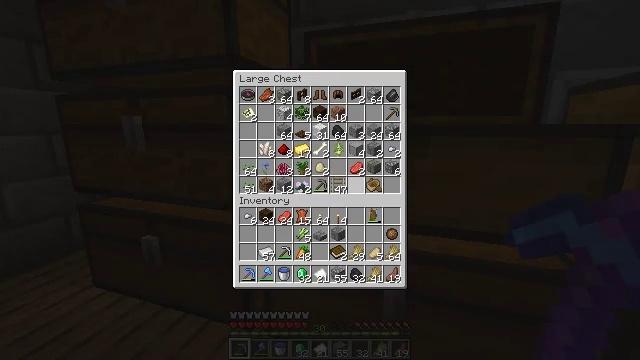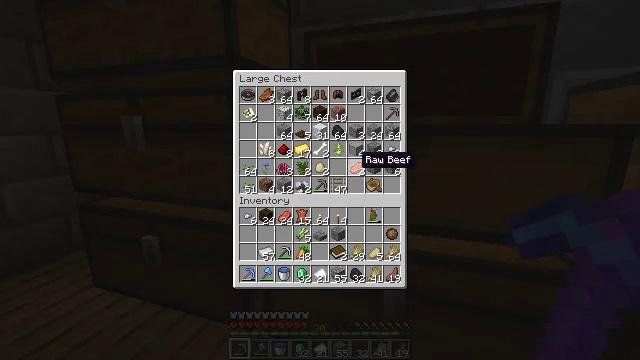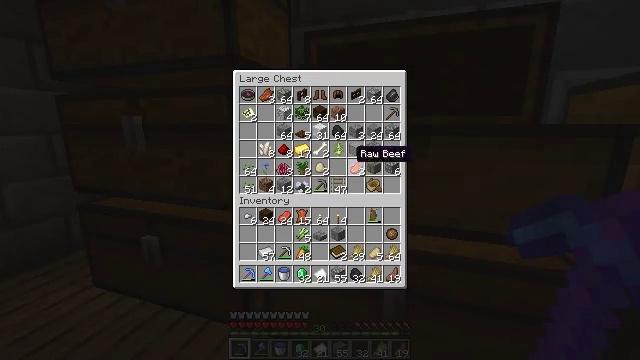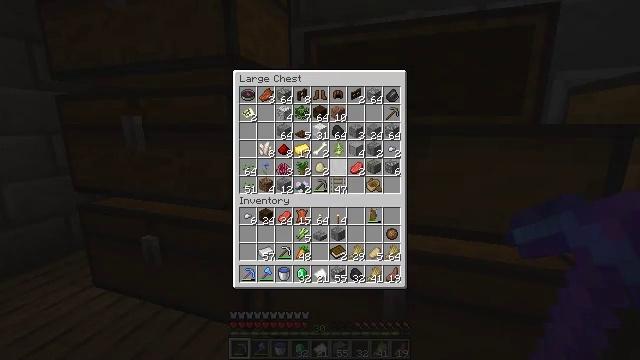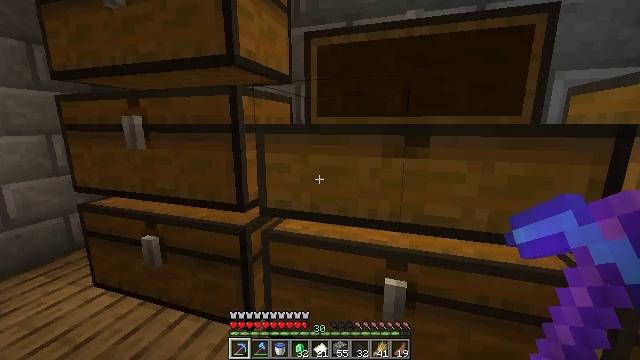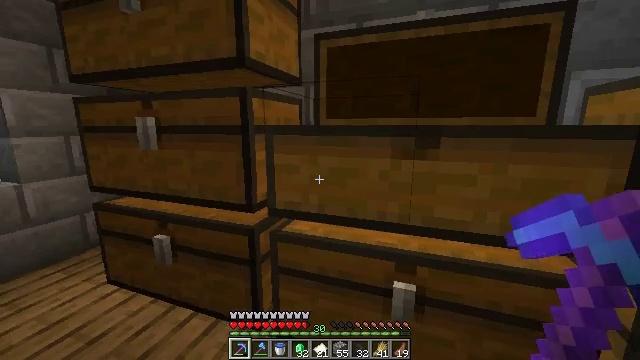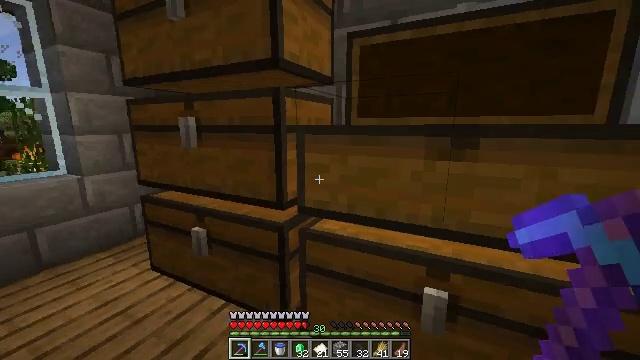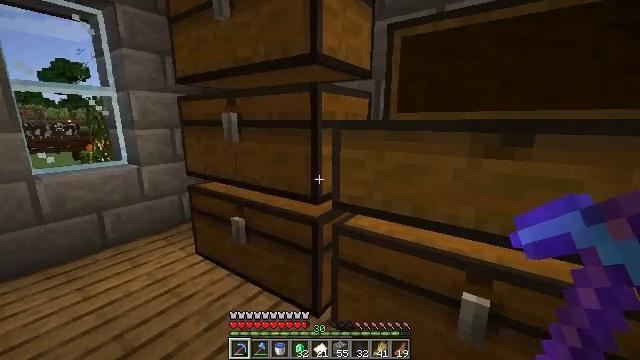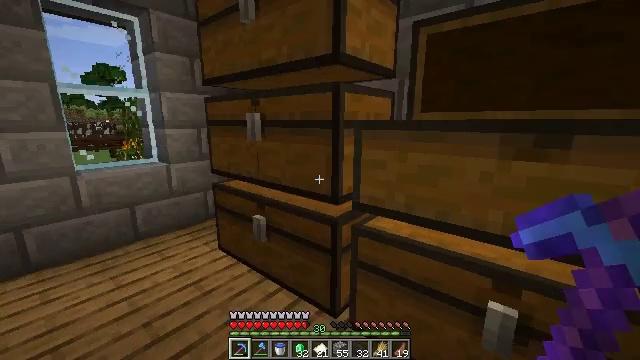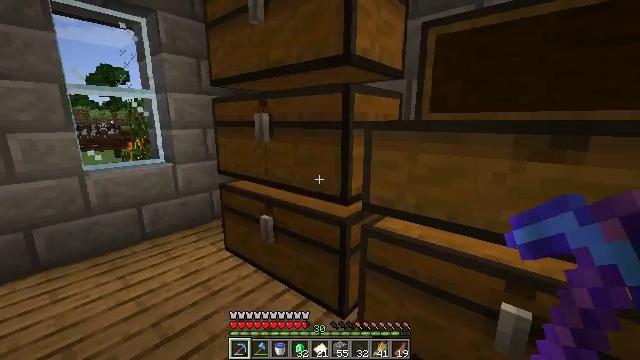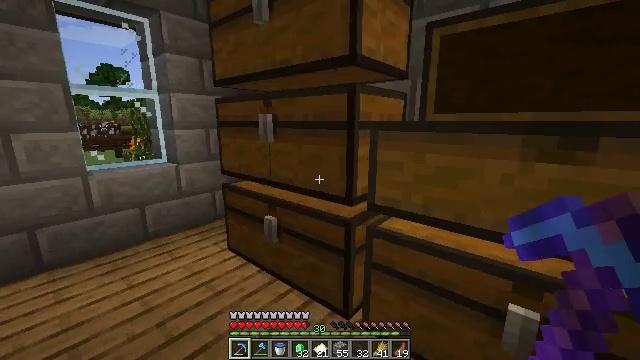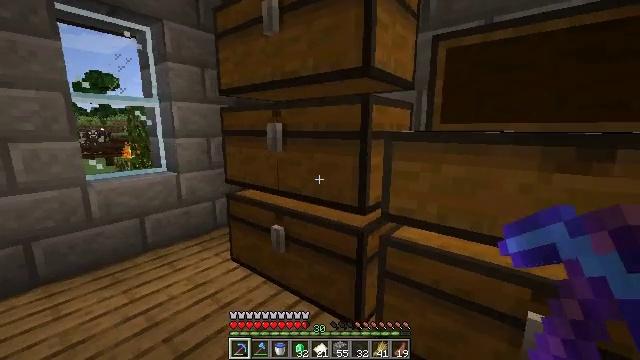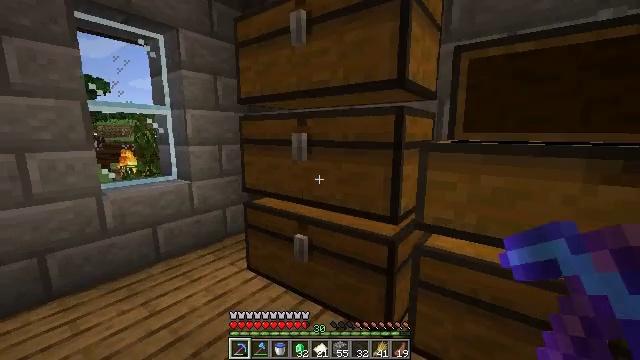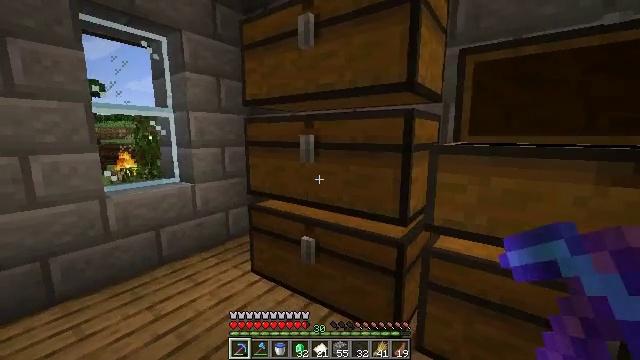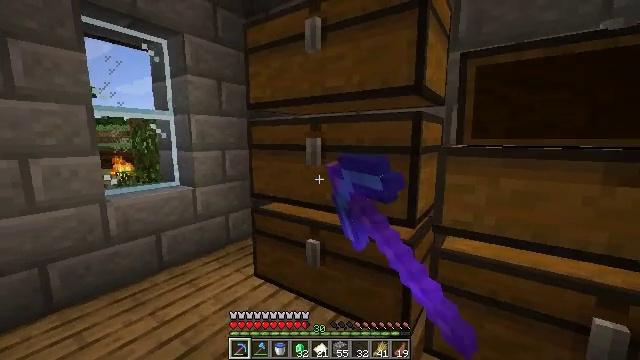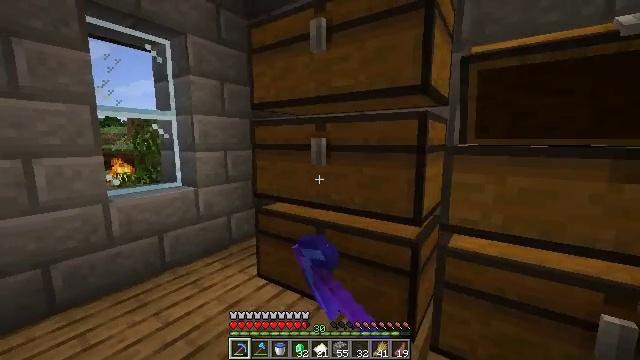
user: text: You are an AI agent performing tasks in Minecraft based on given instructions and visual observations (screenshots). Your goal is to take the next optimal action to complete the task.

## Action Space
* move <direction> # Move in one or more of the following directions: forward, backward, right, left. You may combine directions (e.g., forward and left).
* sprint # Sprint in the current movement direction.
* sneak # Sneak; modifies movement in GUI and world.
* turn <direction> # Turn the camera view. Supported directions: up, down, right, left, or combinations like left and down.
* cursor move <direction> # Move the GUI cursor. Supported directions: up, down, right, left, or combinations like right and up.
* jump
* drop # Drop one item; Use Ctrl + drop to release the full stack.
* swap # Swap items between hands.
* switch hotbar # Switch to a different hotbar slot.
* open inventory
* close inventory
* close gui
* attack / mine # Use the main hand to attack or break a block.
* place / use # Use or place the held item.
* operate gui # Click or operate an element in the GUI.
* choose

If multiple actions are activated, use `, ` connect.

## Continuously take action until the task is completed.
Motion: motion action
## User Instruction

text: With iron ingot, craft iron nugget.
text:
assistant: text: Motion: cursor move up
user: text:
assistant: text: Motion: no_op
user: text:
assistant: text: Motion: cursor move left
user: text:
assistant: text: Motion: no_op
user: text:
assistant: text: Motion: turn left, close gui
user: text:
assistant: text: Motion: turn left
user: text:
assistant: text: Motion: turn left and down
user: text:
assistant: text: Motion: turn left
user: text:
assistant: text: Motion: move left
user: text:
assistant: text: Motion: move left
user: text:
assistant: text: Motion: move left, turn right and up
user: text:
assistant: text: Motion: move left, turn right and up
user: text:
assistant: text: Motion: use / place
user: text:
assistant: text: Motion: turn right, use / place
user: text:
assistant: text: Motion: use / place
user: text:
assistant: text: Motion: no_op
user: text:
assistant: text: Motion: turn right
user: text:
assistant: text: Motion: open gui
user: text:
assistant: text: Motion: no_op
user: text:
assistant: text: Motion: no_op
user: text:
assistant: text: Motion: cursor move right
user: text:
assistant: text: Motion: cursor move right
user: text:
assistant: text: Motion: cursor move right
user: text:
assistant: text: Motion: no_op
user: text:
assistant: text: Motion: no_op
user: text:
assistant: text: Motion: no_op
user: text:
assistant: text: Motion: no_op
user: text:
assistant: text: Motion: no_op
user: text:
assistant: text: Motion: no_op
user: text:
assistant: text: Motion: no_op